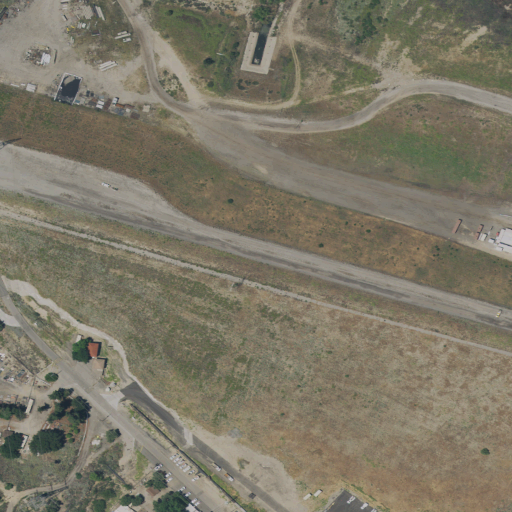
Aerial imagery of depression(s) in California named Lower Retention Basin containing grassland, open development, low intensity development, shrub, cultivated crops, medium intensity development, and high intensity development